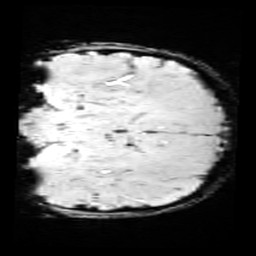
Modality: SWI
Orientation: coronal
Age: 10
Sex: female
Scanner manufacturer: siemens
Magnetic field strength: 3 T
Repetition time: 0.027 s
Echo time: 0.02 s